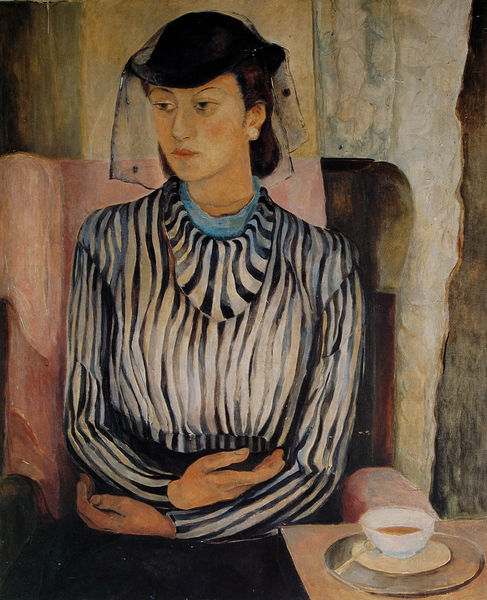
Titel: Dame in gestreifter Bluse
Künstler: Anta (Antonia) Rupflin
Institution: (Privatbesitz)
Schlagwörter: blau, hand, weiß, braun, frau, getränk, hut, nase, ohrring, schwarz, stuhl, tisch, ölbild, blick, dame, rot, schleier, tuch, muster, rock, lokal, wand, arme, augen, bluse, inkarnat, tablett, teller, trauer, bildnis, hals, hände, portrait, porträt, sessel, sitzend, decke, rosa, hellblau, löffel, witwe, kaffee, gestreift, streifen, tasse, tee, feinmalerei, nachdenken, neue sachlichkeit, punkte, nach 1900, untertasse, teetasse, kaffe, frauenporträt, kaffeetasse, eleganz, set, unterteller, sachlichkeit, blsue, kragen sessel rosa, münd, rosa sessel